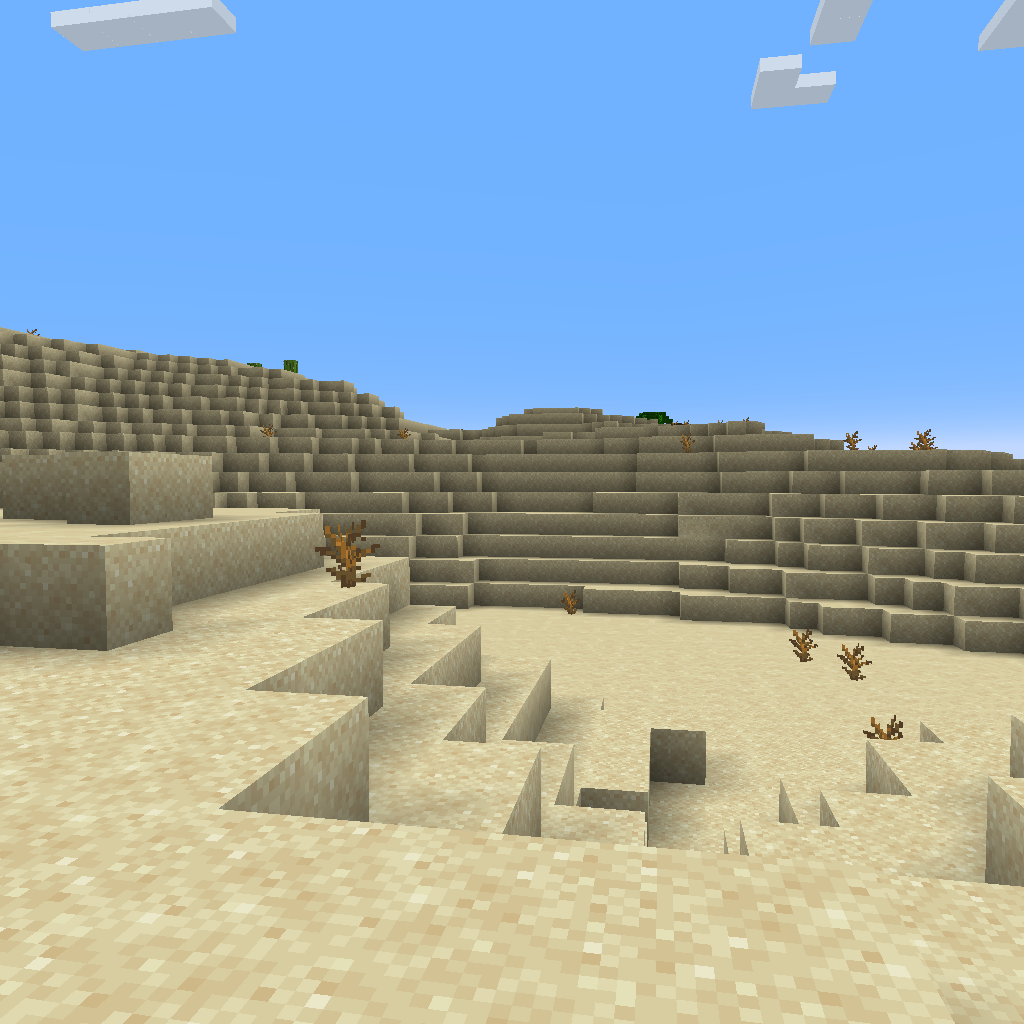
desert hill